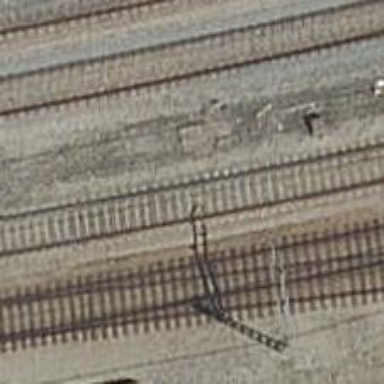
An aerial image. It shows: Railway with electrified contact lines.